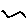
Label: zigzag